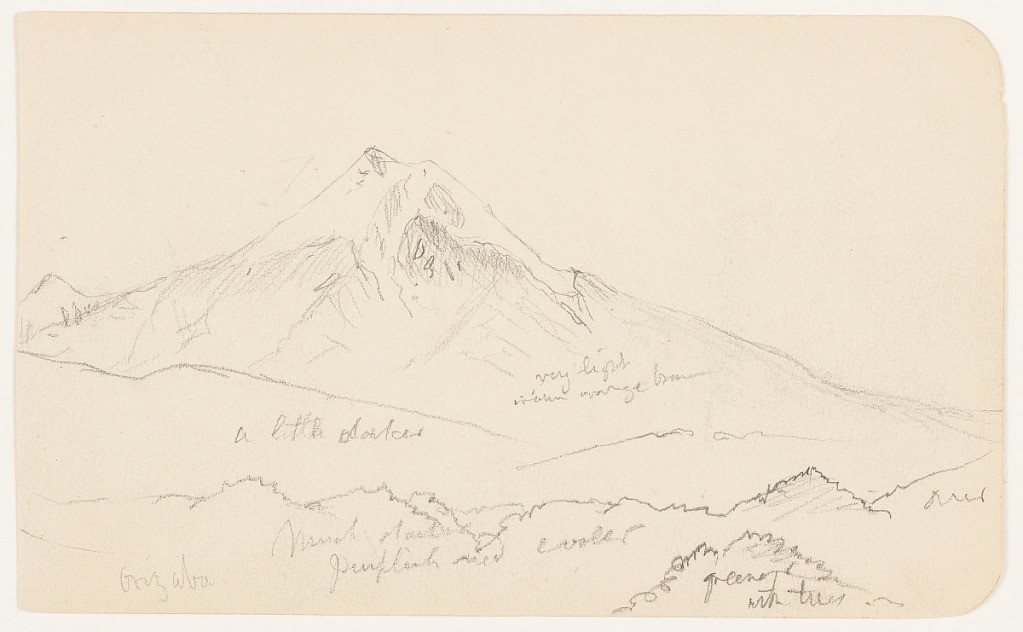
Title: Pico de Orizaba, Mexico
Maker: Frederic Edwin Church, American, 1826–1900
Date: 1890–93
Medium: Graphite on off-white wove paper; verso: graphite
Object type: Drawing
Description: Landscape sketch showing a view of the Pico de Orizaba in Mexico. A series of treetops extends horizontally across the immediate foreground. Outlined hills or mountainsides converge in the middle distance at center, while in the background, the snow-capped summit of Pico de Orizaba is rendered in some detail. Conical in shape, the mountain has a sharp peak and ridged flanks.

Verso: Botanical and landscape sketches from Mexico showing, at left, a puffy mass of treetops grouped closely together and, at right, the outline of a mountain ridge with a sharp peak.